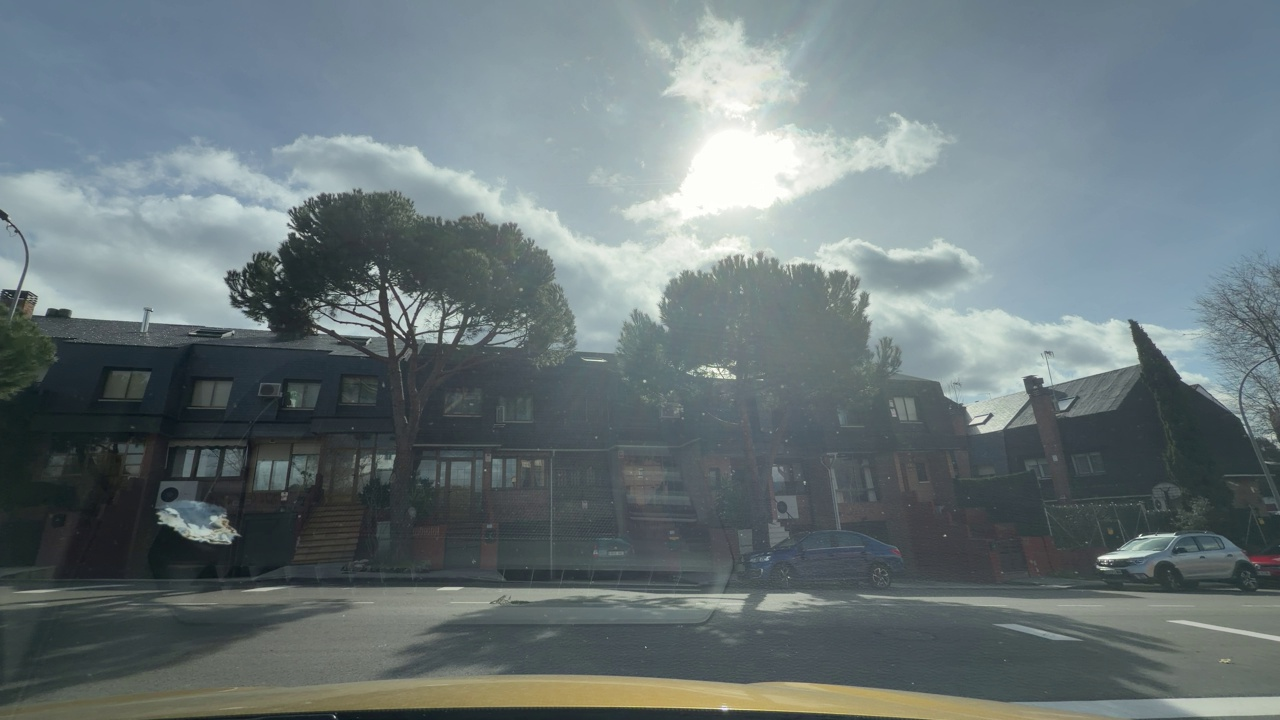
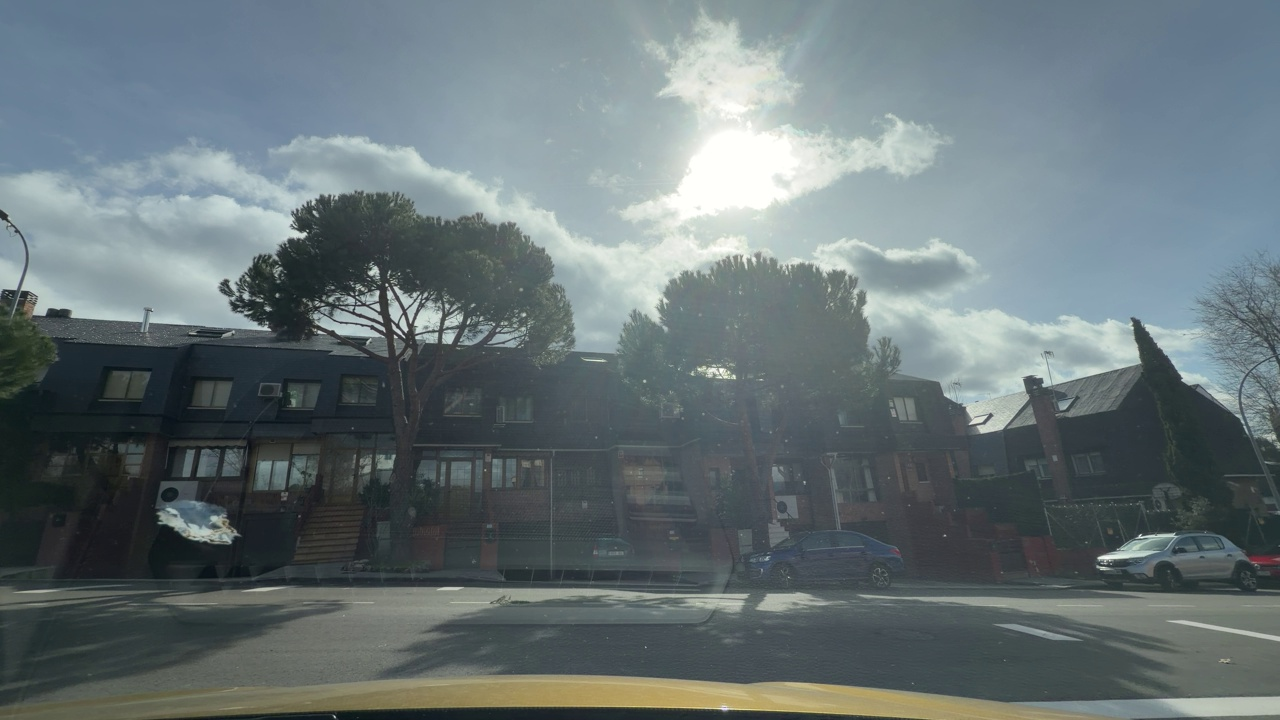
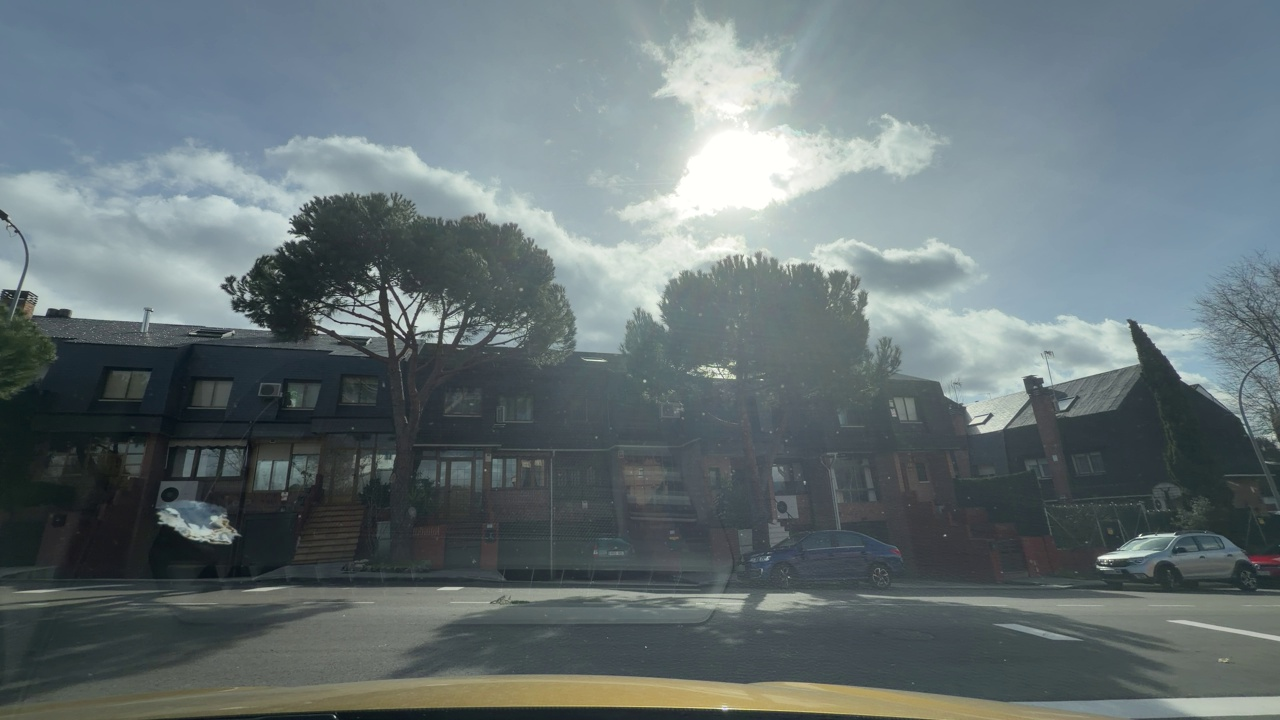
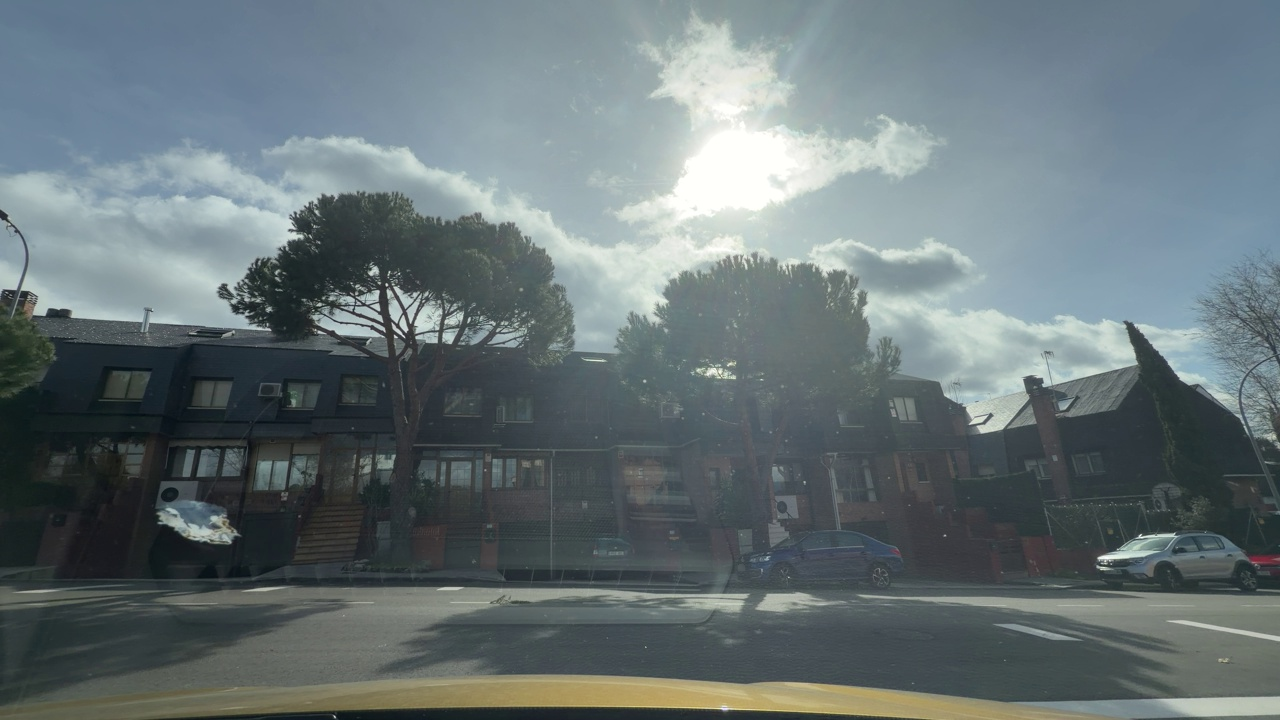
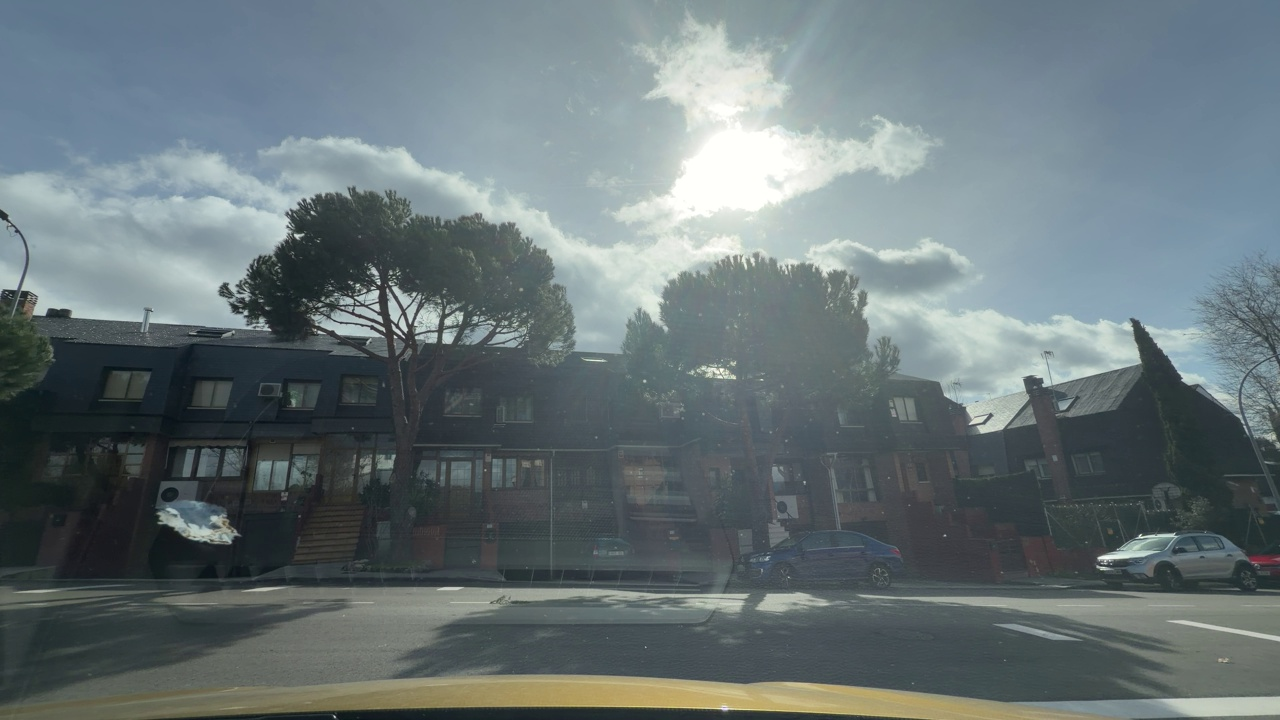
Situation: empty
Question: Is a temporary reduced speed limit sign visible in the scene?
Answer: No
Reasoning: There's no construcion site.

Situation: empty
Question: Is there any discontinuity in the ego lane ahead?
Answer: No
Reasoning: There's no discontinuity in the ego lane ahead.

Situation: empty
Question: Is any vehicle or pedestrian crossing the path of the ego vehicle from a different direction?
Answer: No
Reasoning: No vehicle or pedestrians are seen crossing the ego path.

Situation: empty
Question: Is there a vehicle ahead in the ego lane traveling in the same direction as the ego vehicle?
Answer: No
Reasoning: No vehicle ahead moving  in the same direction as ego.